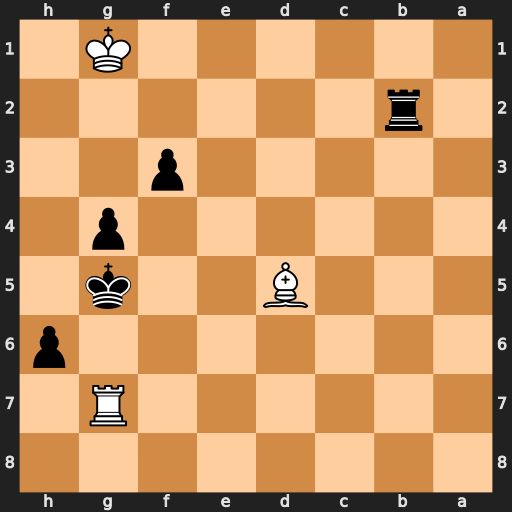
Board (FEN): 8/6R1/7p/3B2k1/6p1/5p2/1r6/6K1
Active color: b
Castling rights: -
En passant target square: -
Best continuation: Kf4 Rf7+ Kg3